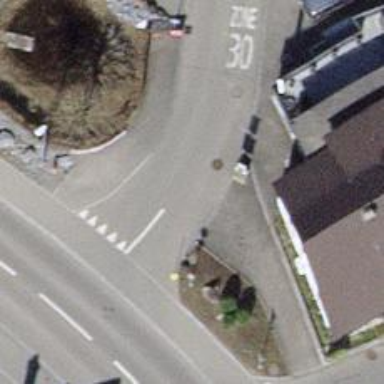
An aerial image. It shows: Unmarked crossing on the road.